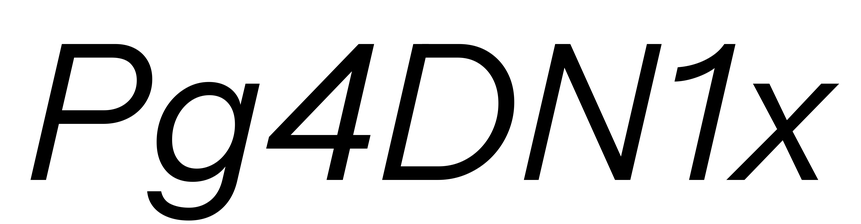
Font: InstrumentSans-Italic_Italic